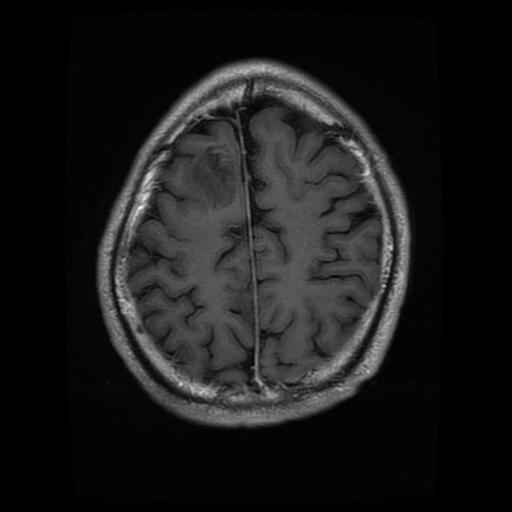
Label: glioma